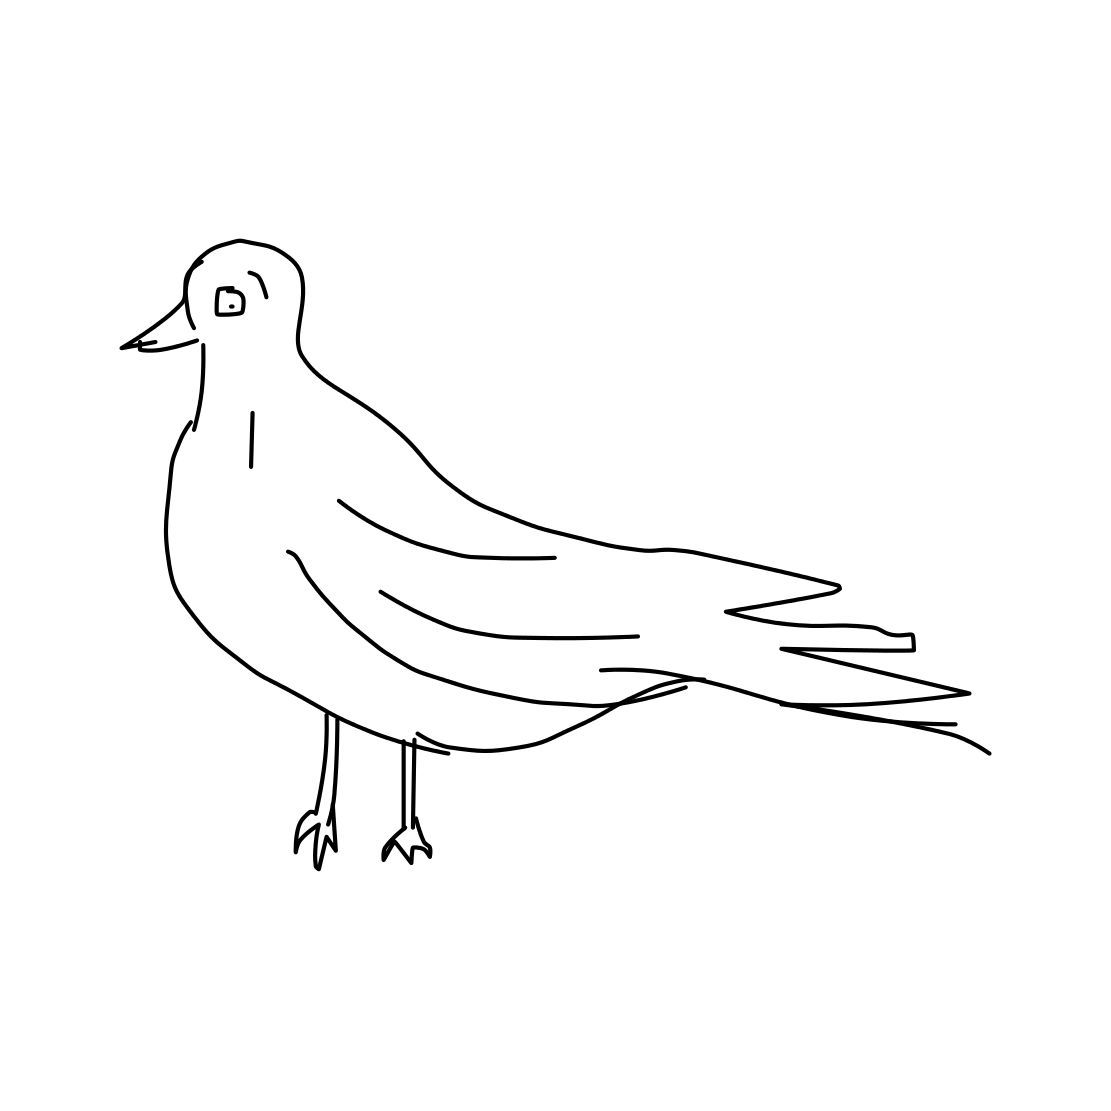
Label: pigeon